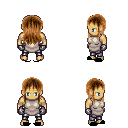
a pixel art fantasy rpg character, male body template, human, tanned skin, white tunic, metal pants, brown unkempt hairstyle, metal gloves, black slippers, four views (front, back, left, right), 2x2 character sprite sheet, small pixel art, hard edges, no anti-aliasing